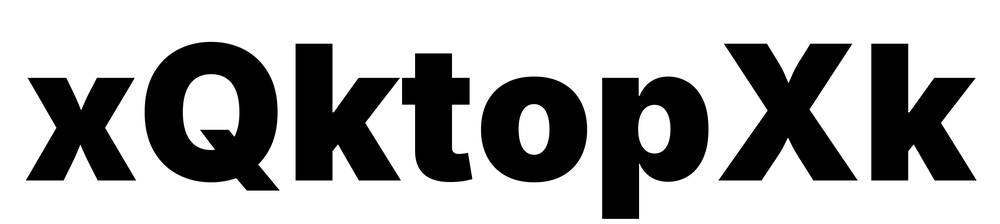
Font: Inter_Black